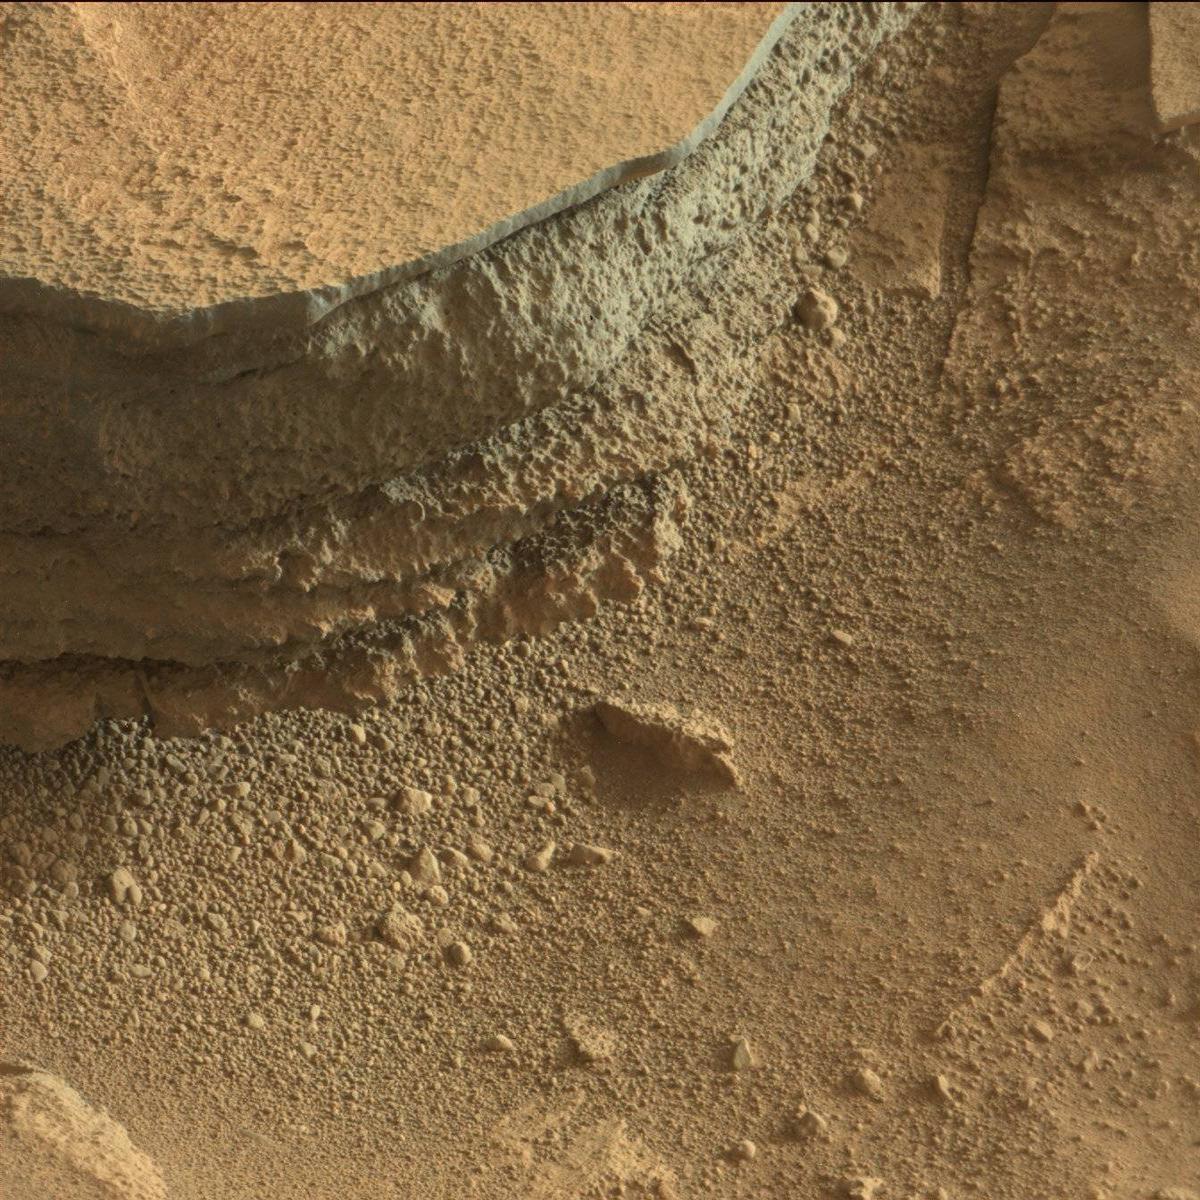
Terrain classes present: Bedrock, Rock, Sand / Soil